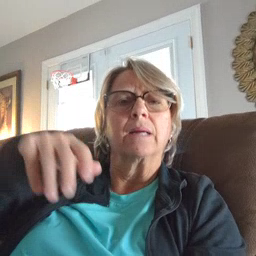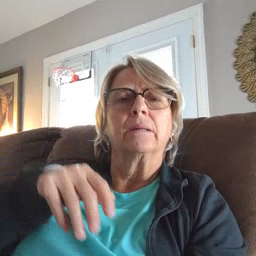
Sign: rain